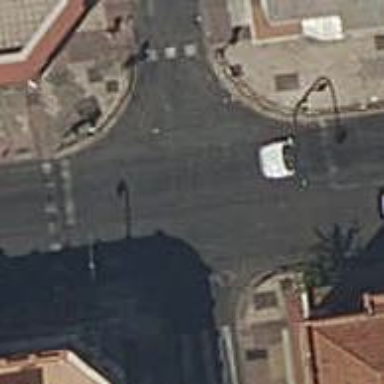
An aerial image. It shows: Road with traffic signals.